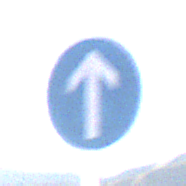
Verkehrszeichen: VorgeschriebeneFahrtrichtungGeradeaus
Umgebung: Outdoor, Nature
Tageszeit: SunriseSunset
Wetter: Clear
Licht: Natural
Jahreszeit: NotSpecified
Kontrast: HighContrast